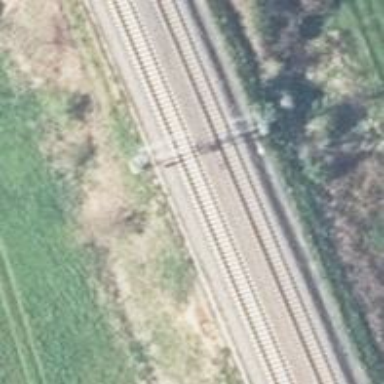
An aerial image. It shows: Milestone along the railway with catenary mast.